Question: I have a PDF which is hosted in say <URL>.
How can I convert the PDF to 'Stream' and then using this 'Stream' convert it back to PDF.
I tried the following but got an exception(see image):
'''
private static Stream ConvertToStream(string fileUrl)
{
HttpWebResponse aResponse = null;
try
{
HttpWebRequest aRequest = (HttpWebRequest)WebRequest.Create(fileUrl);
aResponse = (HttpWebResponse)aRequest.GetResponse();
}
catch (Exception ex)
{
}
return aResponse.GetResponseStream();
}
'''

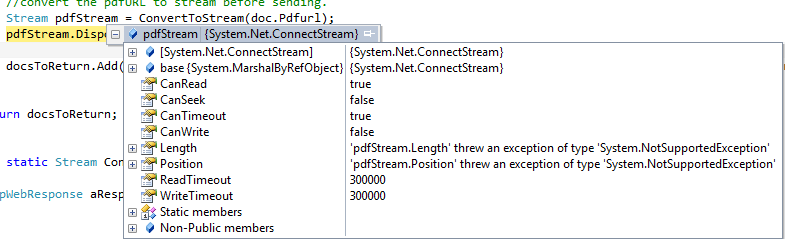
Answer: This will work:
'''
private static Stream ConvertToStream(string fileUrl)
{
HttpWebRequest request = (HttpWebRequest)WebRequest.Create(fileUrl);
HttpWebResponse response = (HttpWebResponse)request.GetResponse();
try {
MemoryStream mem = new MemoryStream();
Stream stream = response.GetResponseStream();
stream.CopyTo(mem,4096);
return mem;
} finally {
response.Close();
}
}
'''
However you are entirely responsible for the lifetime of the returned memory stream.
A better approach is:
'''
private static void ConvertToStream(string fileUrl, Stream stream)
{
HttpWebRequest request = (HttpWebRequest)WebRequest.Create(fileUrl);
HttpWebResponse response = (HttpWebResponse)request.GetResponse();
try {
Stream response_stream = response.GetResponseStream();
response_stream.CopyTo(stream,4096);
} finally {
response.Close();
}
}
'''
You can then do something like:
'''
using (MemoryStream mem = new MemoryStream()) {
ConvertToStream('http://www.example.com/',mem);
mem.Seek(0,SeekOrigin.Begin);
... Do something else ...
}
'''
You may also be able to return the response stream directly but you'd have to check on the lifetime of that, releasing the response release the stream, hence the mem copy.